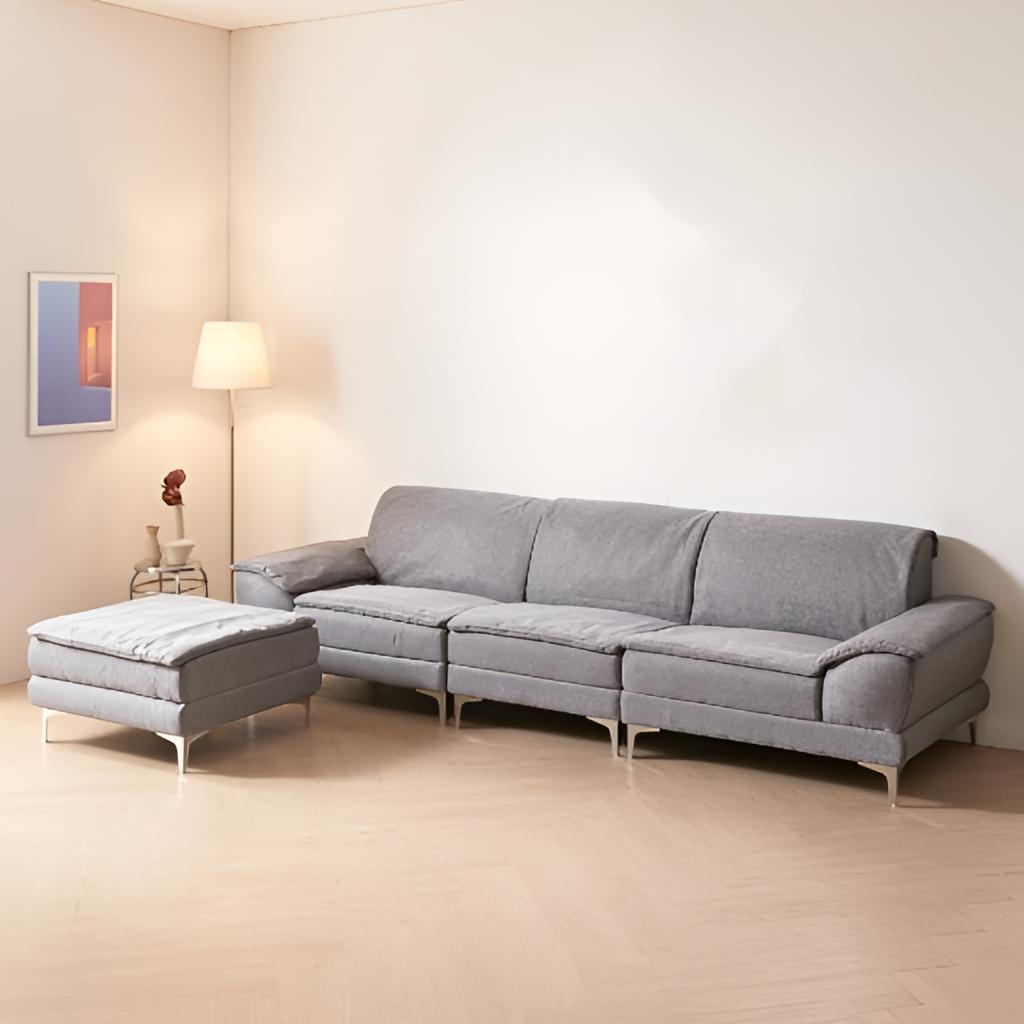
living room, gray fabric sectional sofa, wood flooring, with herringbone pattern, paint wallpaper, with solid pattern, modern